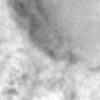
Label: no_change